Brain MRI, t1w sequence, axial 2D slice.
Patient: age 23, sex F, weight 78 kg, height 1.78 m
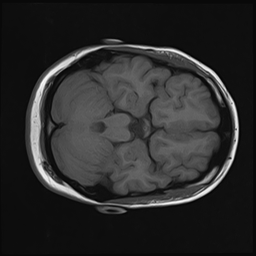